Question: So my app is laid out in the following format.
There is a rootVC on the Window. Then i have another viewController (lets call it PlayerVC), which has 2 views, and i've added the second view as a subview to the window. Now i am trying to present a UIAlertController (Presenting it from the PlayerVC) on top of it, but it gets hidden beneath the topmost view.

As can be seen in the image, when i add the alert, the dark shaded view gets added beneath the topmost view and the small actionsheet can be seen at the bottom. I have no idea how to get it to show on top =S
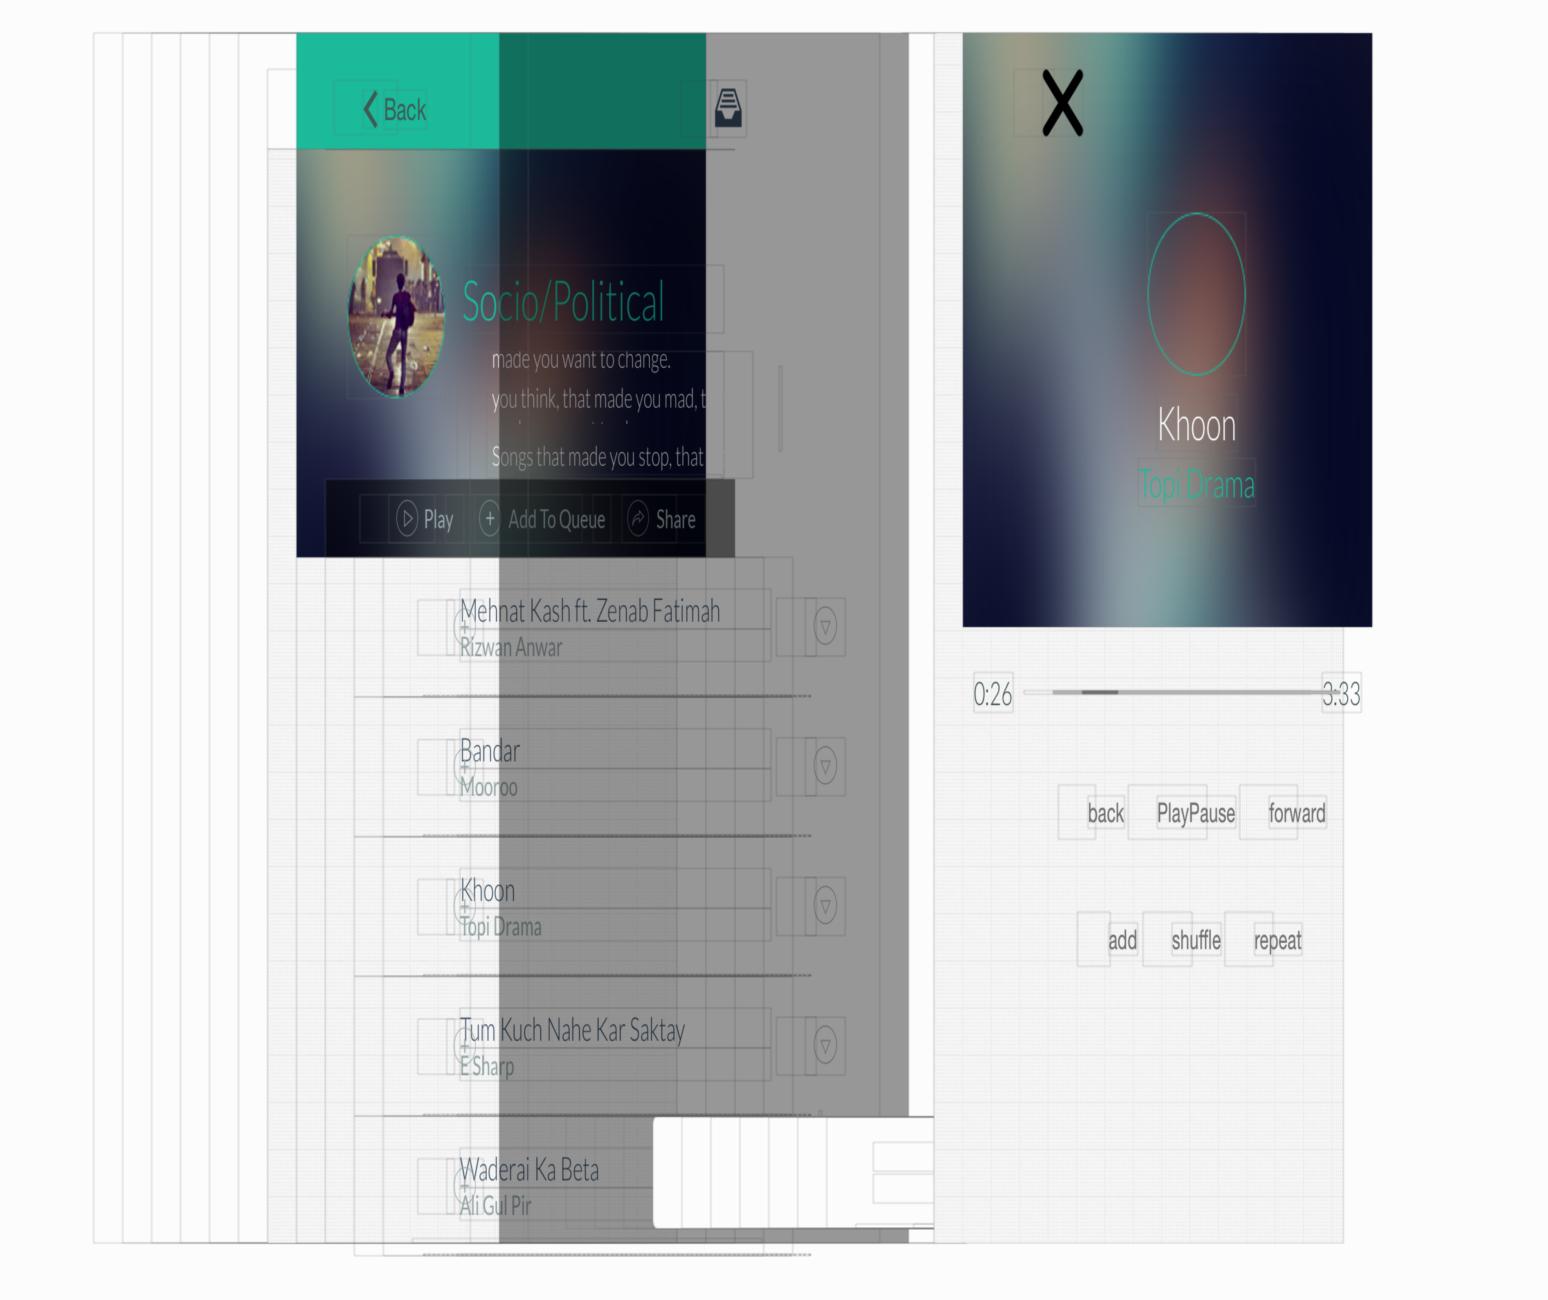
Answer: In this case you already have a root viewController that you can use instead of the window.
You are using a sideNav which adds the rest of your screens to itself in order to display them and animate them.
If you add your player as a child of the root sidenav vc, it will be able to display over all the other controls on the screen, without using the window.